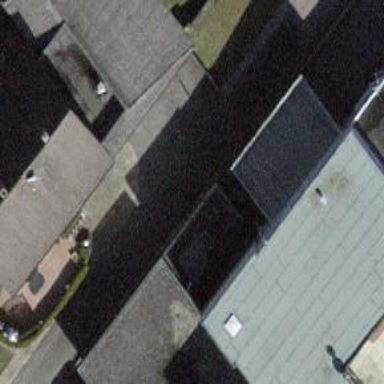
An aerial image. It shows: View of roof of building.